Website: home-depot
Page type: address-validator
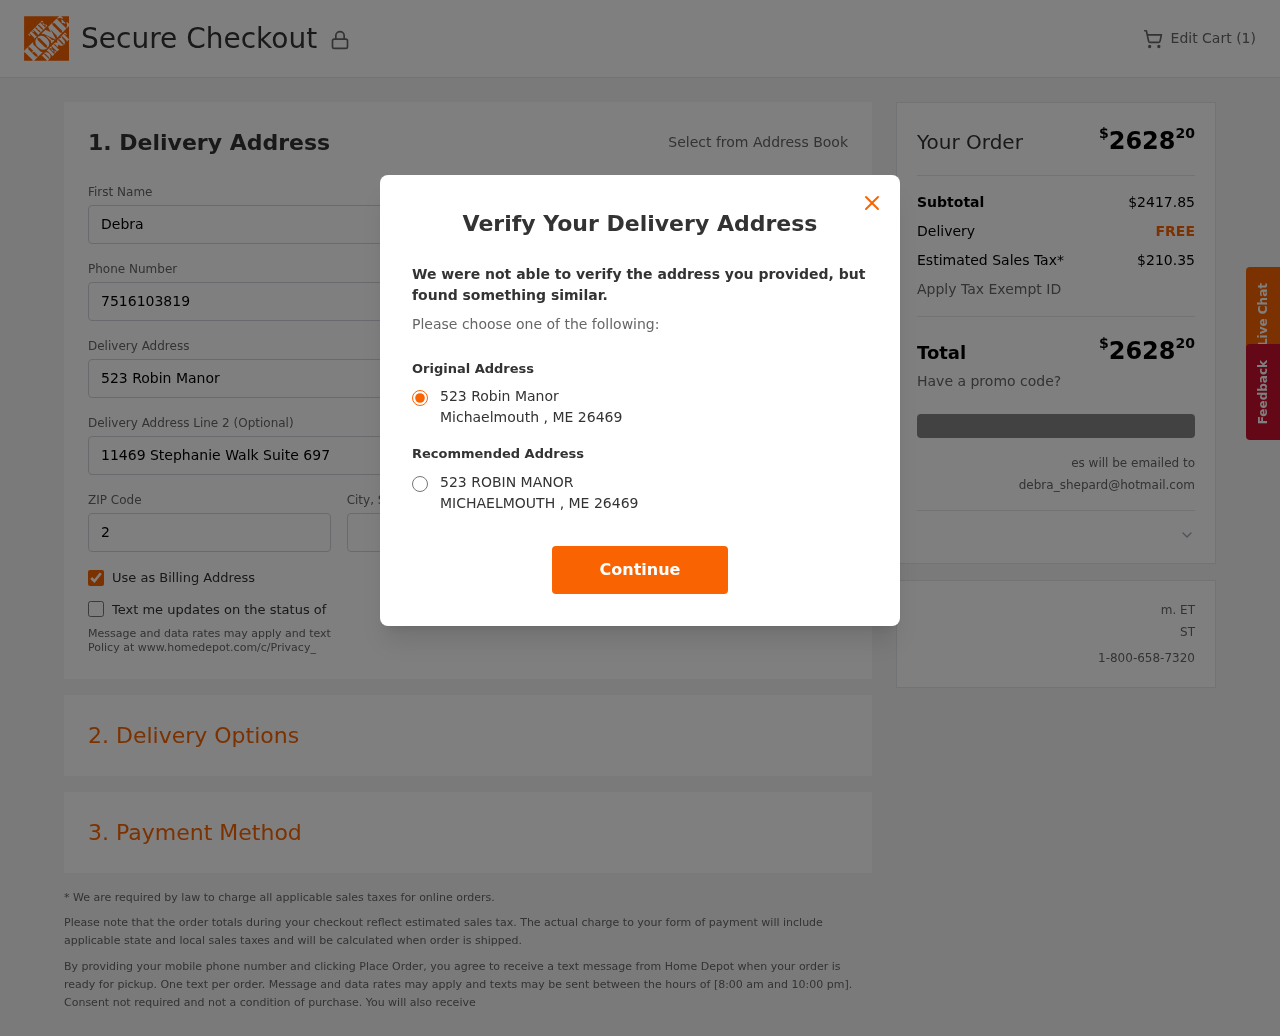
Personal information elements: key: PII_CITY
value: Michaelmouth
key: PII_EMAIL
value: debra_shepard@hotmail.com
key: PII_POSTCODE
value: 26469
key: PII_STATE_ABBR
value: ME
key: PII_STREET
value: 523 Robin Manor
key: PII_FIRSTNAME
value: Debra
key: PII_LASTNAME
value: Shepard
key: PII_PHONE
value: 7516103819
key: PII_STREET2
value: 11469 Stephanie Walk Suite 697
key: PII_CITY_STATE
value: Michaelmouth, ME
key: PII_STREET_ALT
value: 523 ROBIN MANOR
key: PII_CITY_ALT
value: MICHAELMOUTH
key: PII_POSTCODE_FULL
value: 26469
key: PII_POSTCODE_NUMERIC
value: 26469
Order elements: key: ORDER_NUM_ITEMS
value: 1
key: ORDER_TOTAL
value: $262820
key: ORDER_SUBTOTAL
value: $2417.85
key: ORDER_SHIPPING_COST
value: FREE
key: ORDER_TAX
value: $210.35